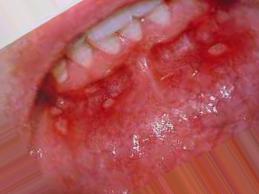
Condition: Mouth Ulcer